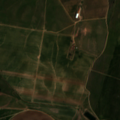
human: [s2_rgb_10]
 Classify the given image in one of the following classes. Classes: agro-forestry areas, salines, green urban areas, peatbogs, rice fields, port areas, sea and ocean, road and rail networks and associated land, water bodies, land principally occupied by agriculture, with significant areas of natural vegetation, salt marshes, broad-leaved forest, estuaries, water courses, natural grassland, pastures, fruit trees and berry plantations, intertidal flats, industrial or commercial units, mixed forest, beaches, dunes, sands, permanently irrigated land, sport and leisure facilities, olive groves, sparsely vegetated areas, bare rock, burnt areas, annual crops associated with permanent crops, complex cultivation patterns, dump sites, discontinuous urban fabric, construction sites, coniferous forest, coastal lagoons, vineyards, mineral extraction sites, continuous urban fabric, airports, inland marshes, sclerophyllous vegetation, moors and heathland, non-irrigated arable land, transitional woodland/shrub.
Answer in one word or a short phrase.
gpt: permanently irrigated land, vineyards, pastures